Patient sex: F
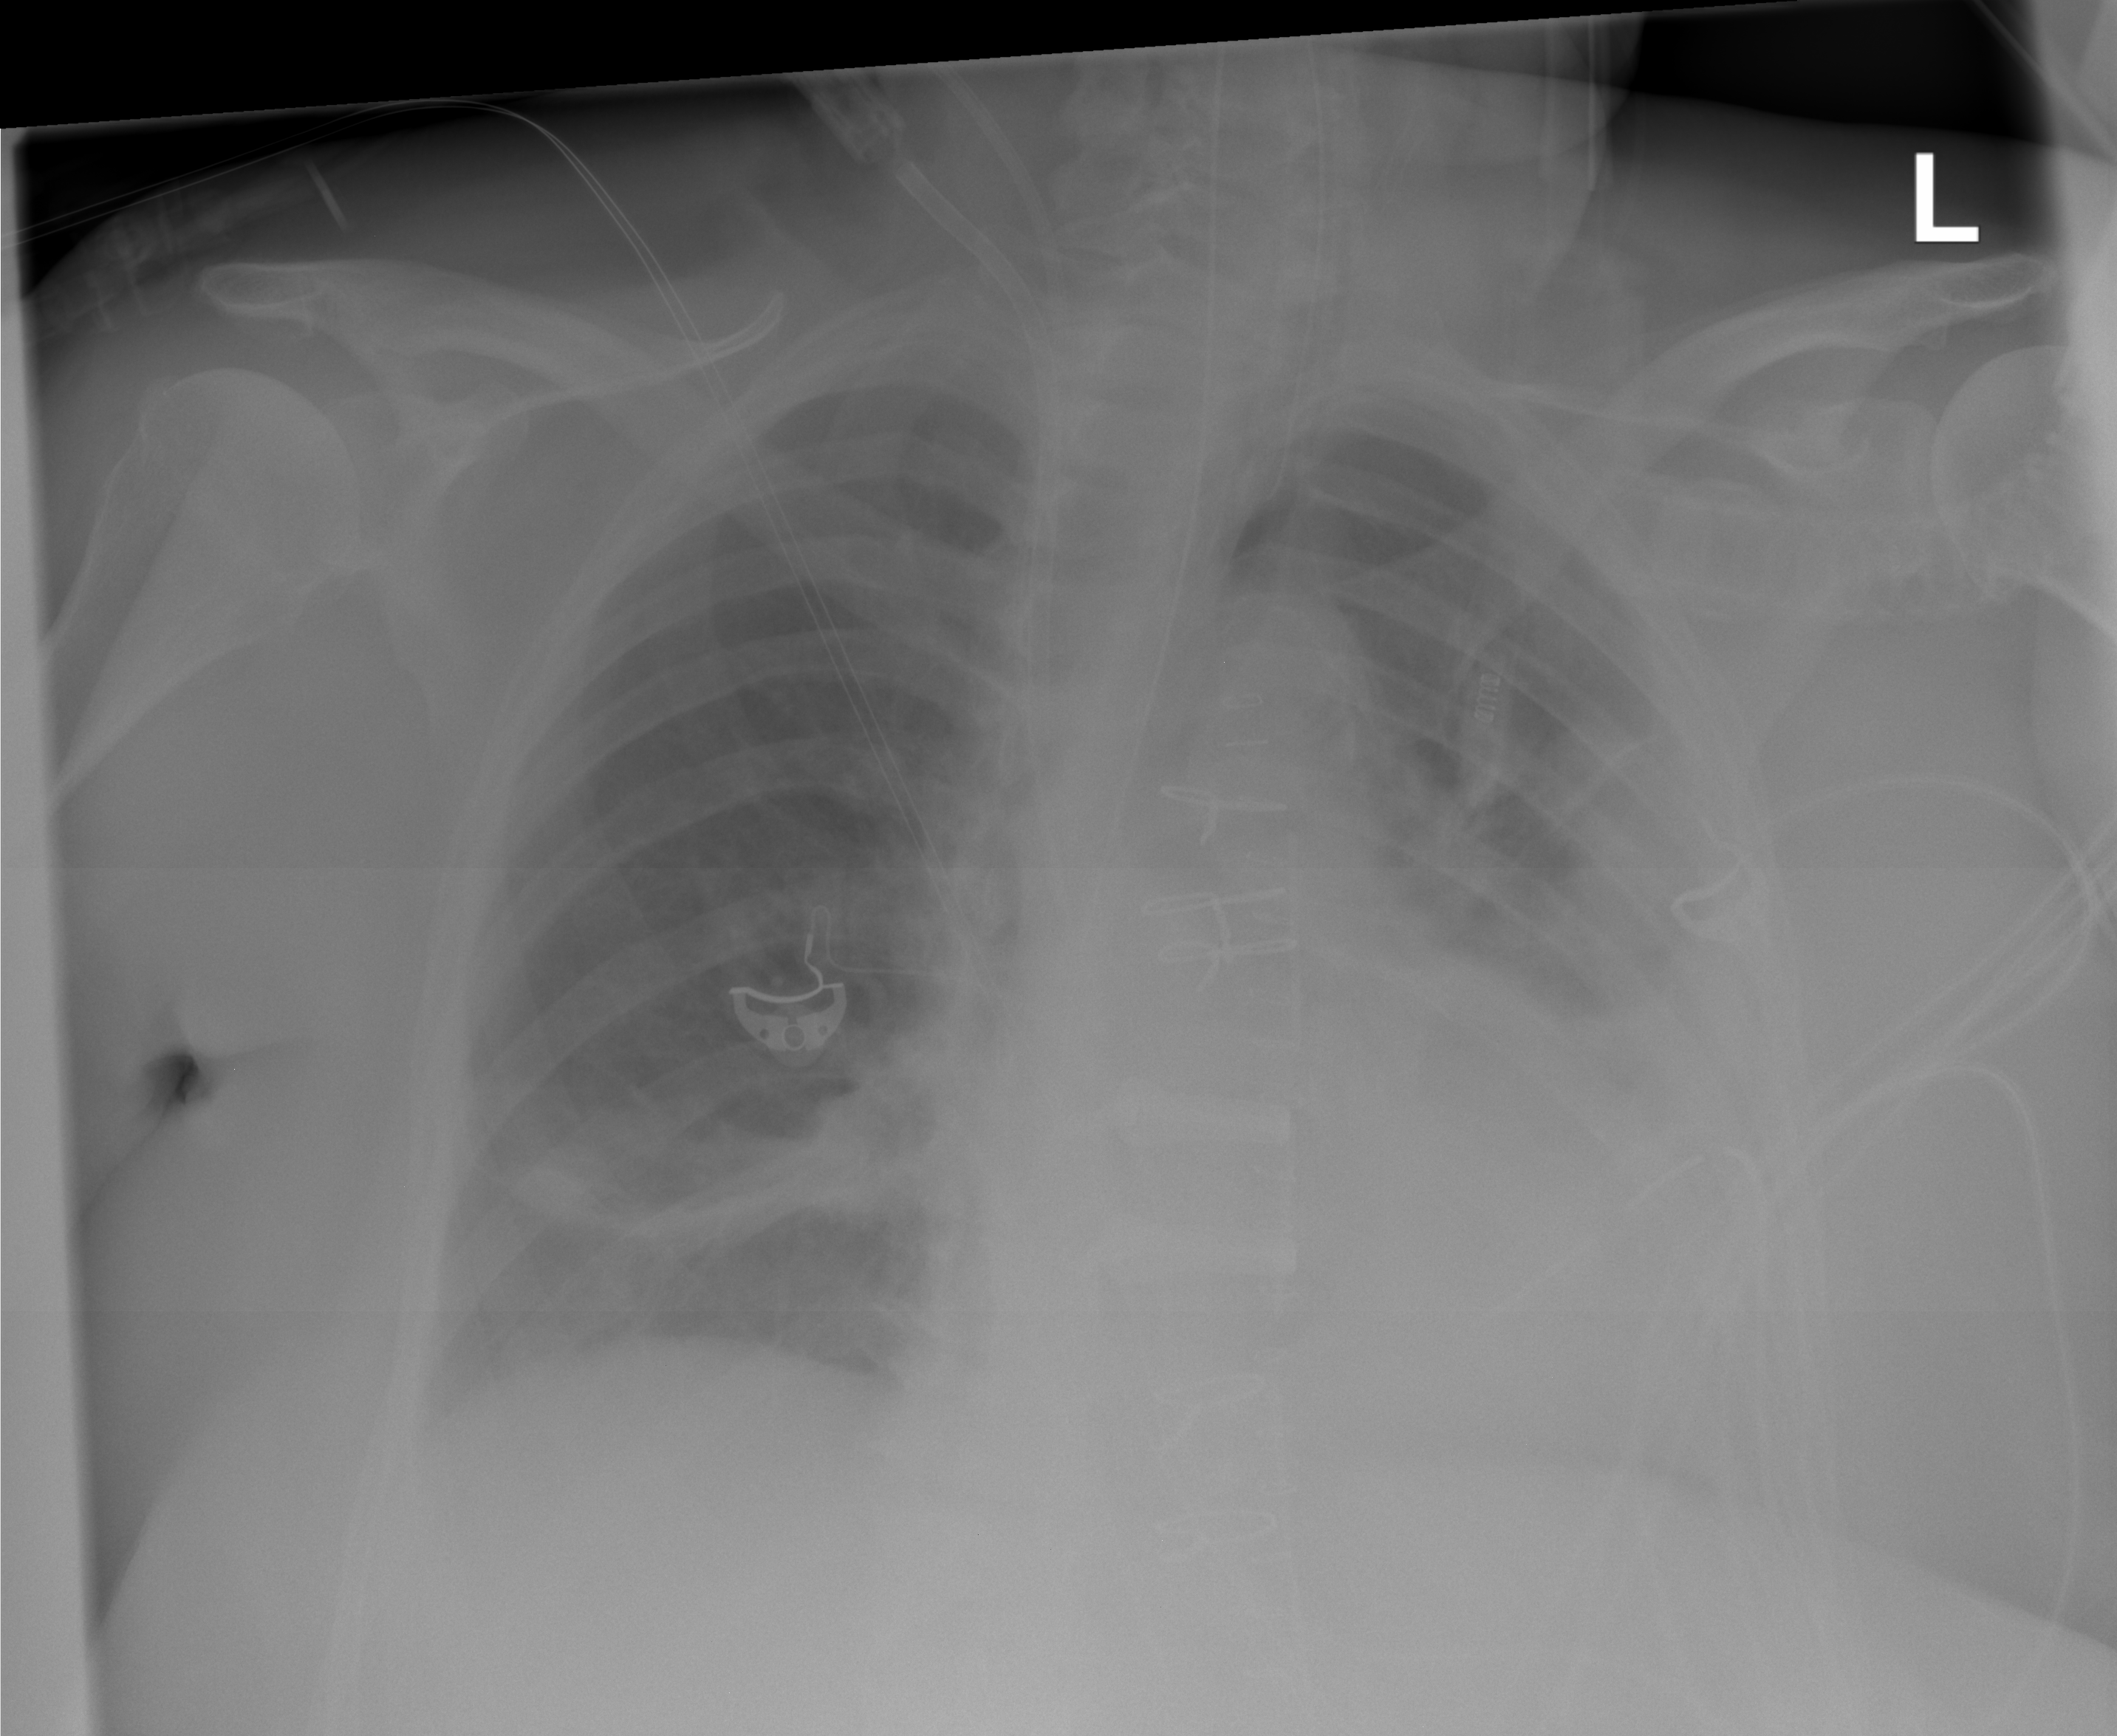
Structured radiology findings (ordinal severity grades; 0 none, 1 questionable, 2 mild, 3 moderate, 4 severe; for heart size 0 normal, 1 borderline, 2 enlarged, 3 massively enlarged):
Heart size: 0
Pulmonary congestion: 0
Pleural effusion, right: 0
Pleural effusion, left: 2
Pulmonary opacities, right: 0
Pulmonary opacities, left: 1
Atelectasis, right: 2
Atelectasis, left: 2